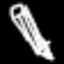
Label: pencil